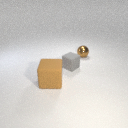
small gray rubber cube behind large brown rubber cube